Interaction volume radius: 10 \u00c5
Interaction volume height: 10 \u00c5
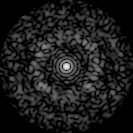
Disorder parameter: 0.8385